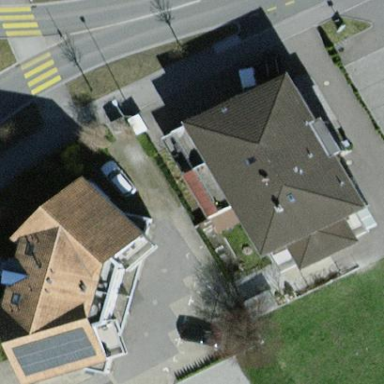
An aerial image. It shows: Semi-detached house.